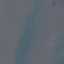
Land use / land cover class: SeaLake